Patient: sex M, age 29
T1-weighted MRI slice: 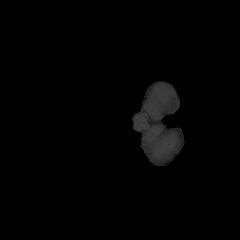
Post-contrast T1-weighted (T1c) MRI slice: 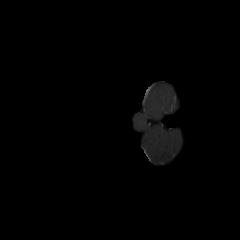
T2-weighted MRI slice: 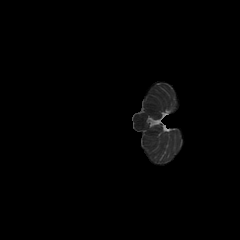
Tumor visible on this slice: no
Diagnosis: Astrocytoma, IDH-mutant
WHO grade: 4